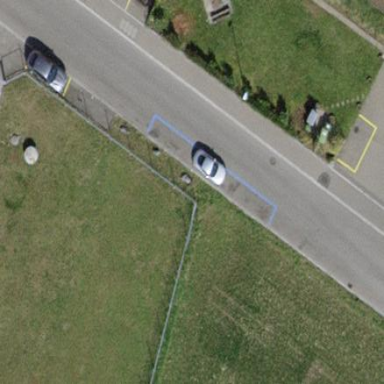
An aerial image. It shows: Normal parking space with surfaced area.